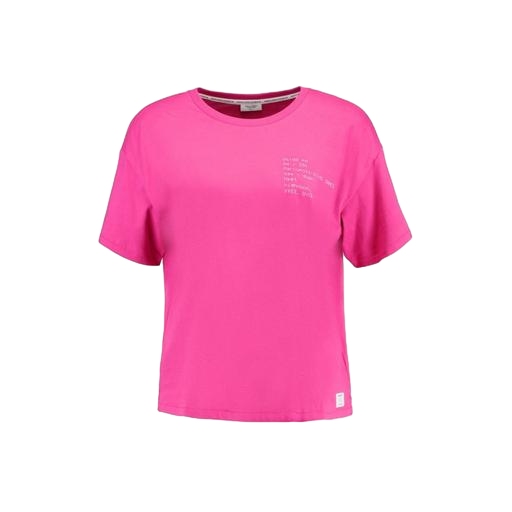
pink graphic t-shirt, pink tee, pink woman's tee, white background